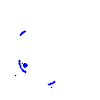
Particle: electron